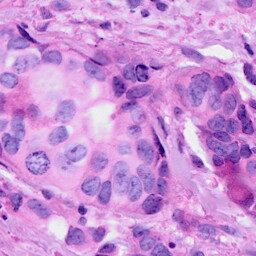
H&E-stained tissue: Breast